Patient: sex M, age 52
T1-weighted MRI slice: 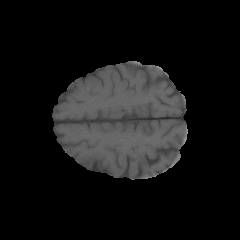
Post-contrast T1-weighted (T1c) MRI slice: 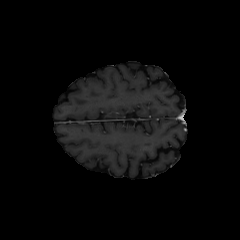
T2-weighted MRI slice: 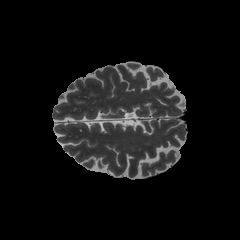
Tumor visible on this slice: no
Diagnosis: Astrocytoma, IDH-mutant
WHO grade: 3